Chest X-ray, AP view. Patient: 52 years old, sex M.
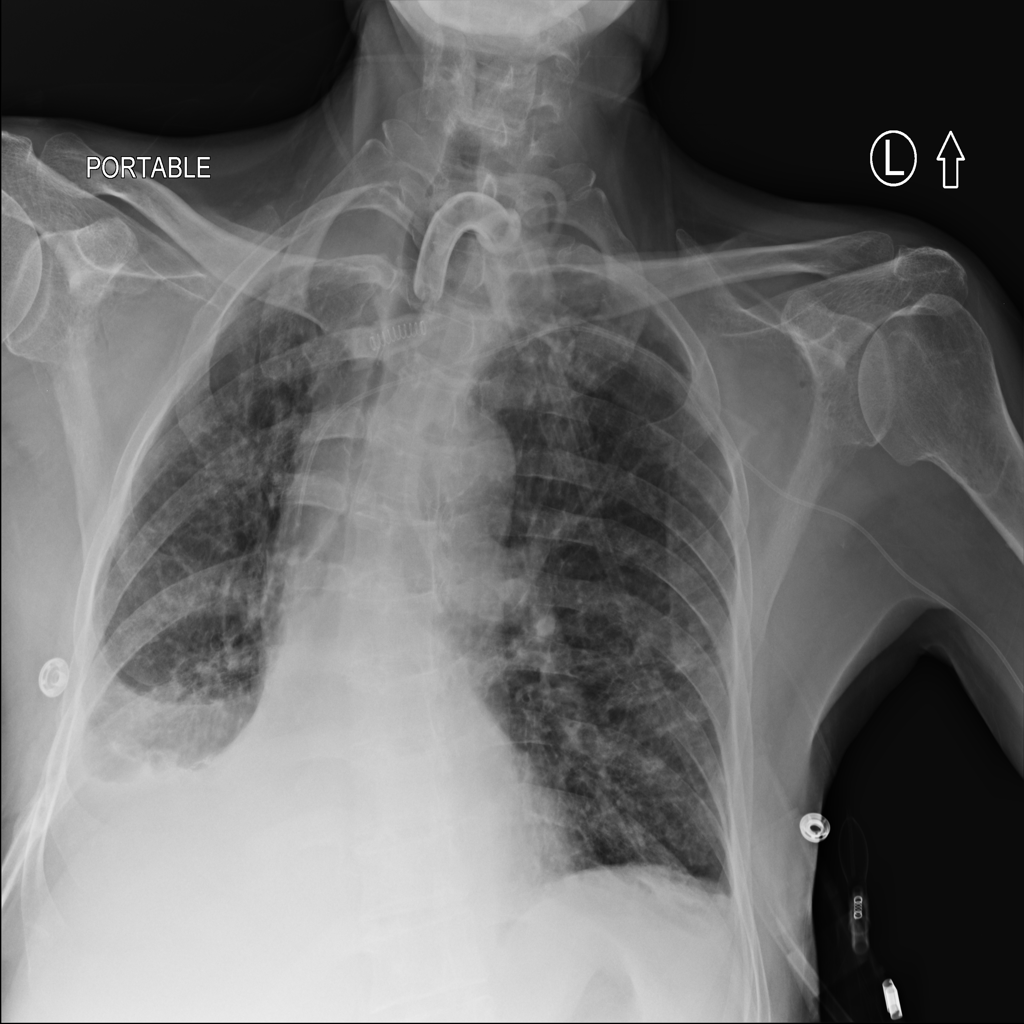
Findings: Infiltration, Mass, Pleural_Thickening